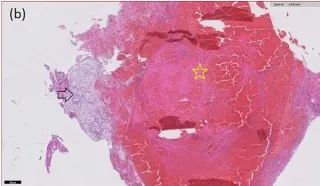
Intramedullary tissue surgically removed. A solid white material mixed with hematoma is observed. (b,c) Histological appearance of the material. Fragments of degenerate cartilaginous tissue (black arrows) consistent with cartilaginous metaplastic degeneration of IVD nucleus pulposus. Adjacent abondant fibrinohemorragic material (yellow stars). Haematoxylin and eosin stain. (b) x20.
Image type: pathology (h&e)